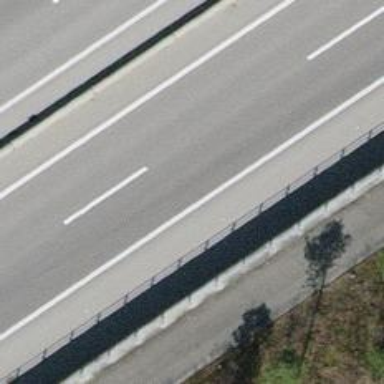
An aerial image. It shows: Asphalt motorway.